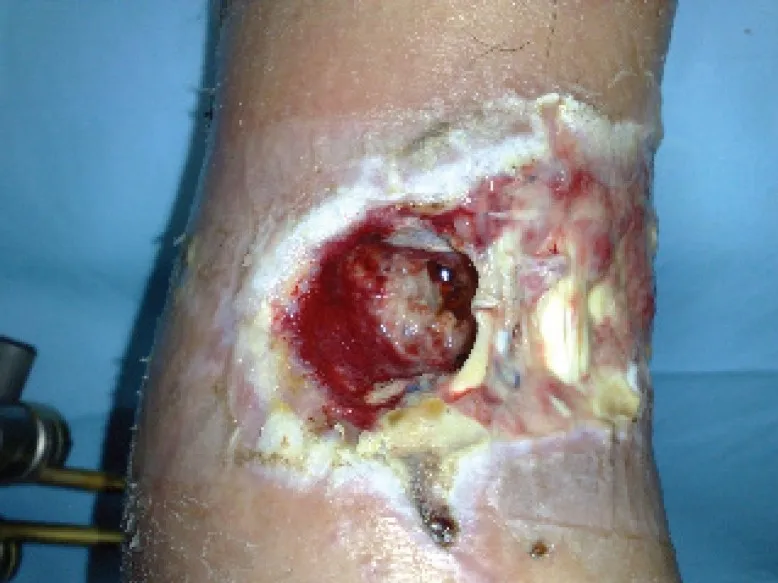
Post-traumatic wound before the treatment.
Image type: medical_photograph (skin_photograph)